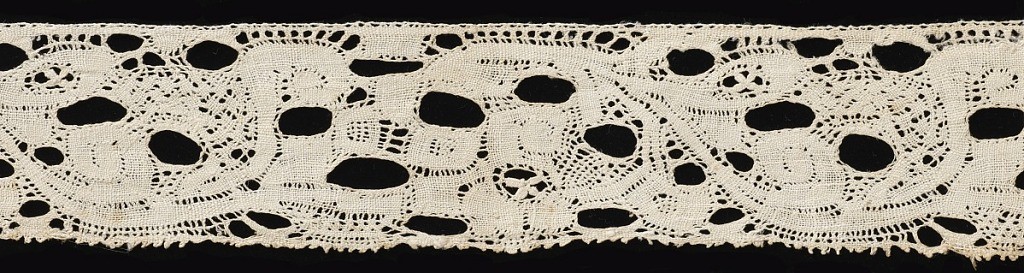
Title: Band
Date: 17th–18th century
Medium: linen Technique: bobbin lace, Binche style with no ground
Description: Band with a dense scrolling pattern with open spaces and no brides.